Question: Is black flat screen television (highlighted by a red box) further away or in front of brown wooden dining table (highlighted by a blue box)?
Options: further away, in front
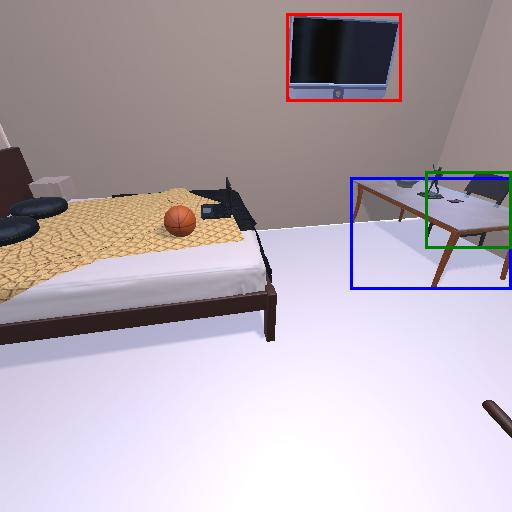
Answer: further away